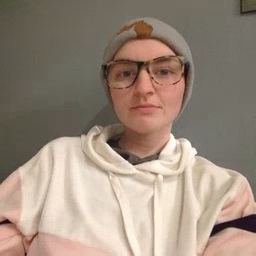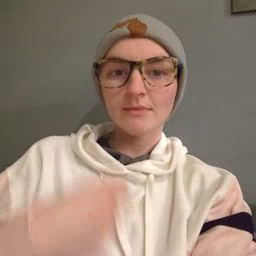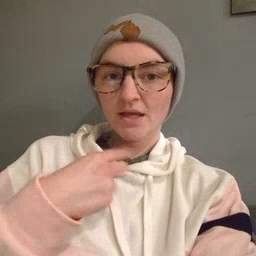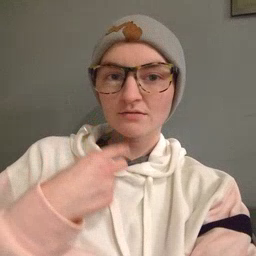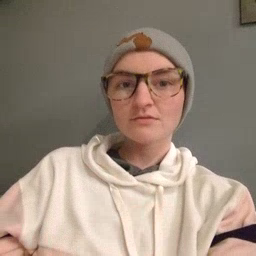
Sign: mouth